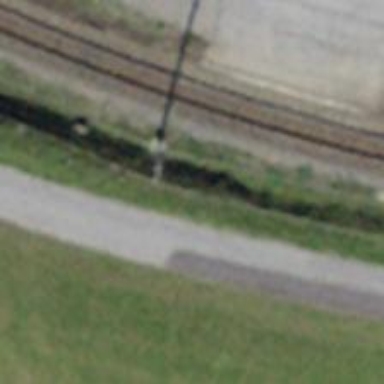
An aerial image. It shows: Power pole.